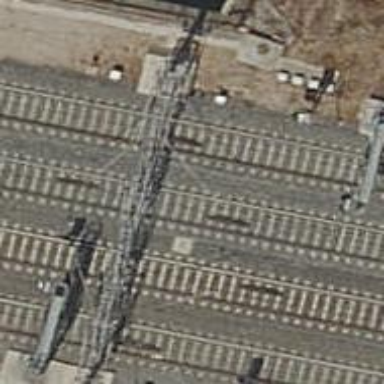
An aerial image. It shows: Railway with electrified contact lines.